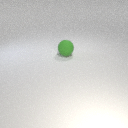
large green rubber sphere